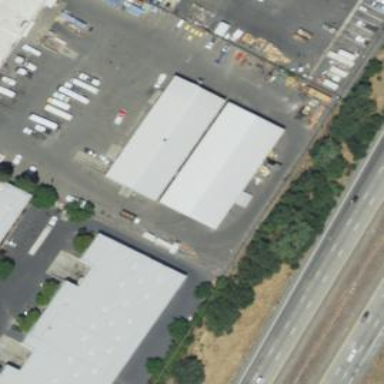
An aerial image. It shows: Industrial building.